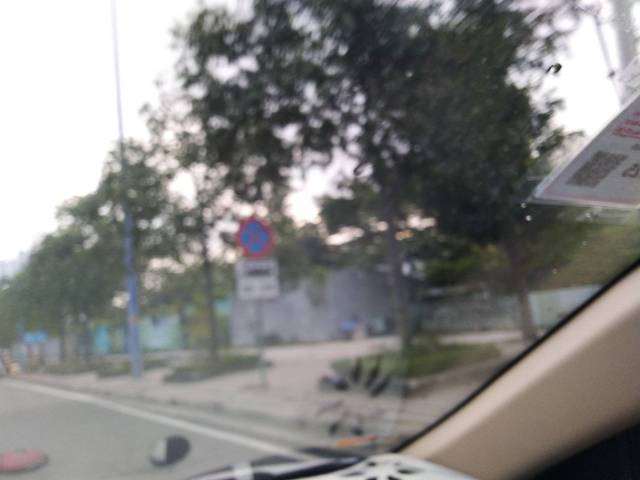
Region: Vietnam
Coordinates: 10.781, 106.739